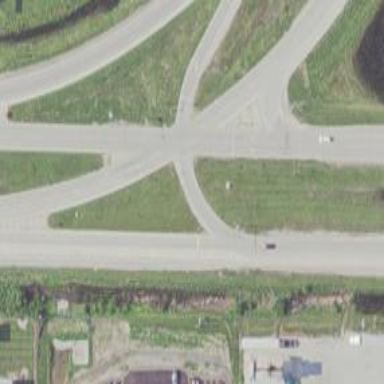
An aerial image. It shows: Secondary link road.